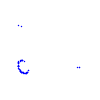
Particle: kaon